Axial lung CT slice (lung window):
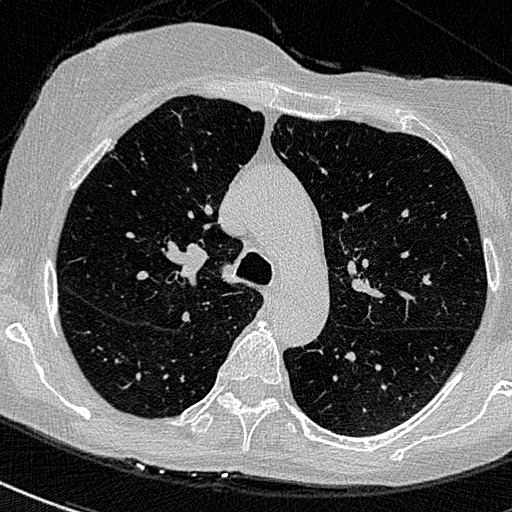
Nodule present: no